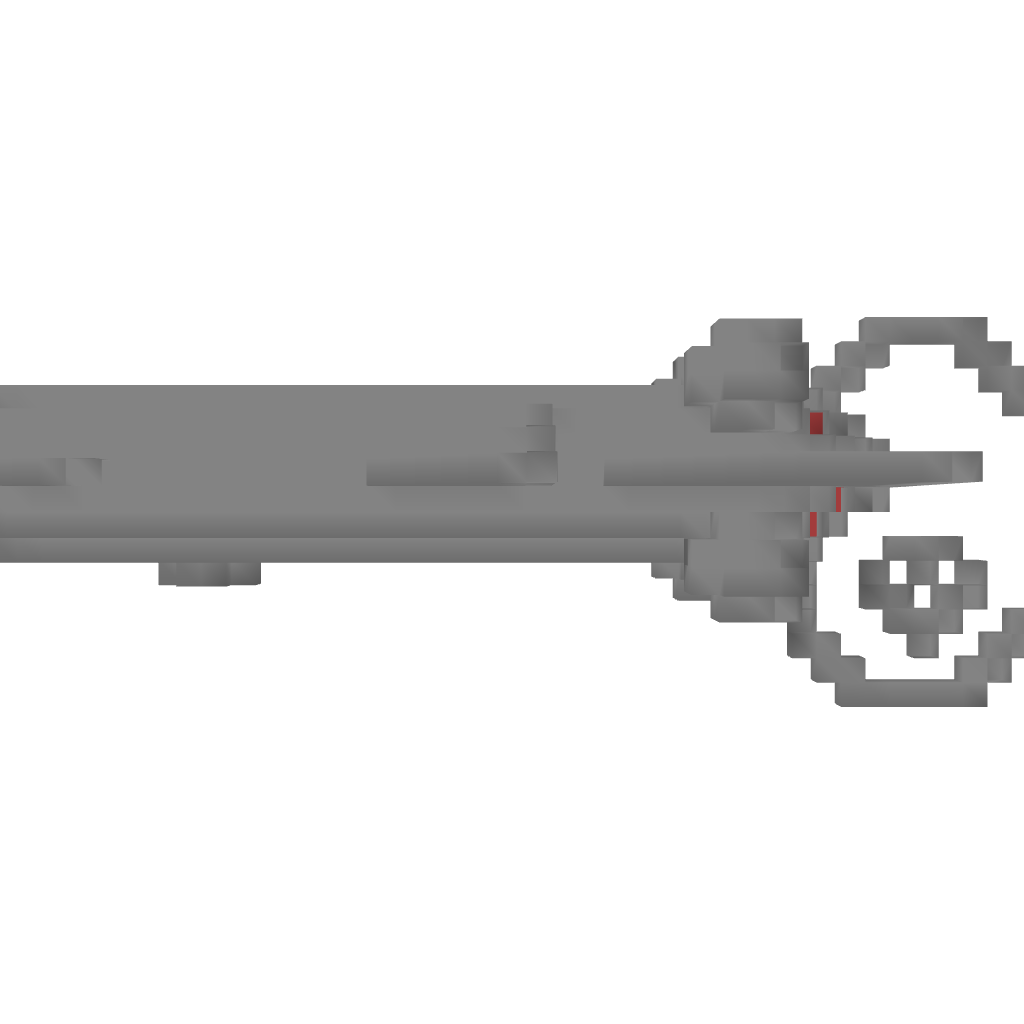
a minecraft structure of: subairship with torpedos v 1.1 bad low quality